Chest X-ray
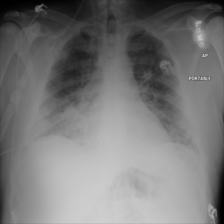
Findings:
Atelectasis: negative
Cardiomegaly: negative
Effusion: negative
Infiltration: negative
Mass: negative
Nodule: negative
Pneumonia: negative
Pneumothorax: negative
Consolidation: negative
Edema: negative
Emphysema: negative
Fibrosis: negative
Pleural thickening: negative
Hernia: negative